Interaction volume radius: 5 \u00c5
Interaction volume height: 20 \u00c5
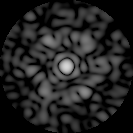
Disorder parameter: 0.7026